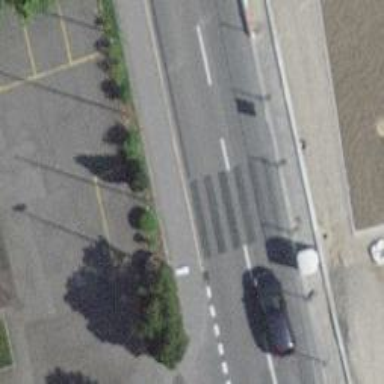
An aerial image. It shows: Uncontrolled zebra crossing with notable zebra markings.